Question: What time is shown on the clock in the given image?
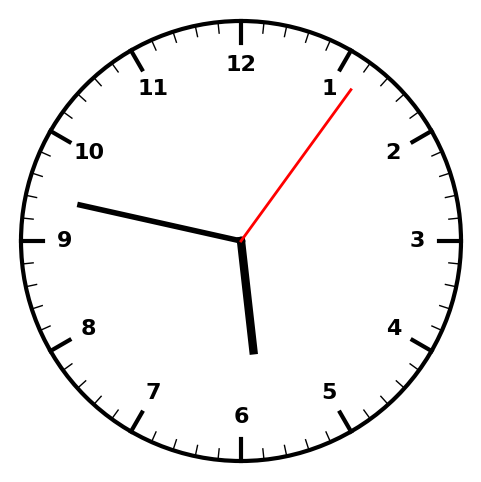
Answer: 05:47:06